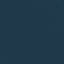
Land use / land cover: SeaLake